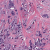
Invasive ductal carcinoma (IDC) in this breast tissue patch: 1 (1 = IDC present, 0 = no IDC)